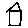
Label: house